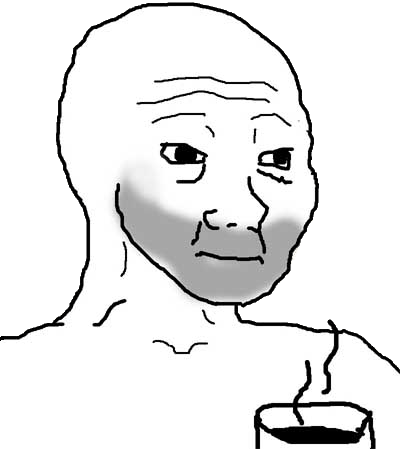
Label: 5_Doomer